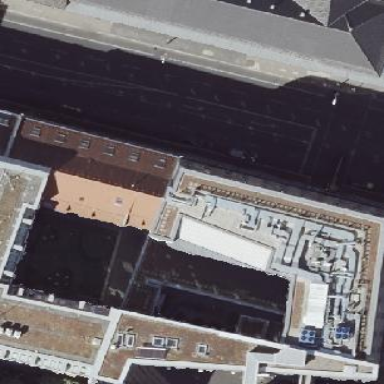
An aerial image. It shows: Hotel with silver roof.